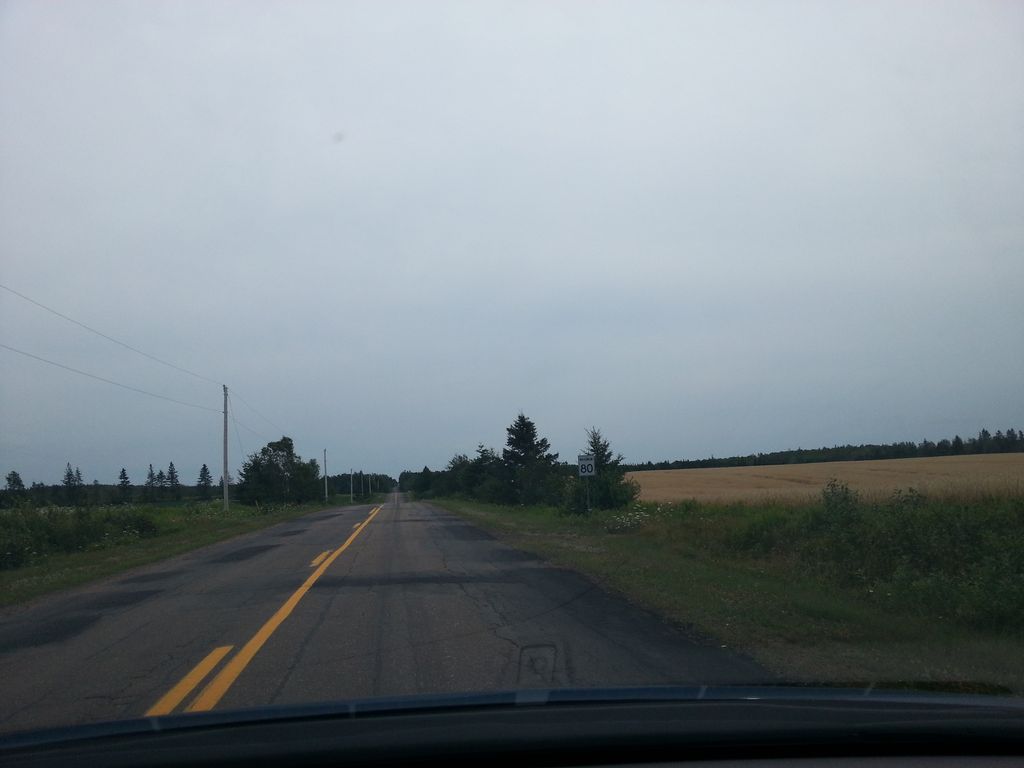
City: charlottetown